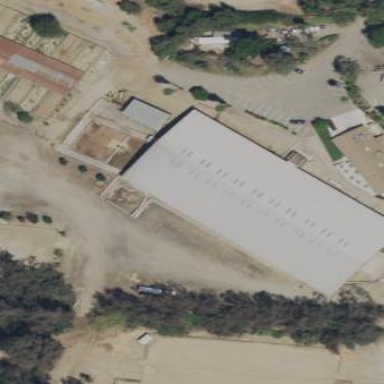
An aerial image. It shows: Farm auxiliary building.